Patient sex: M
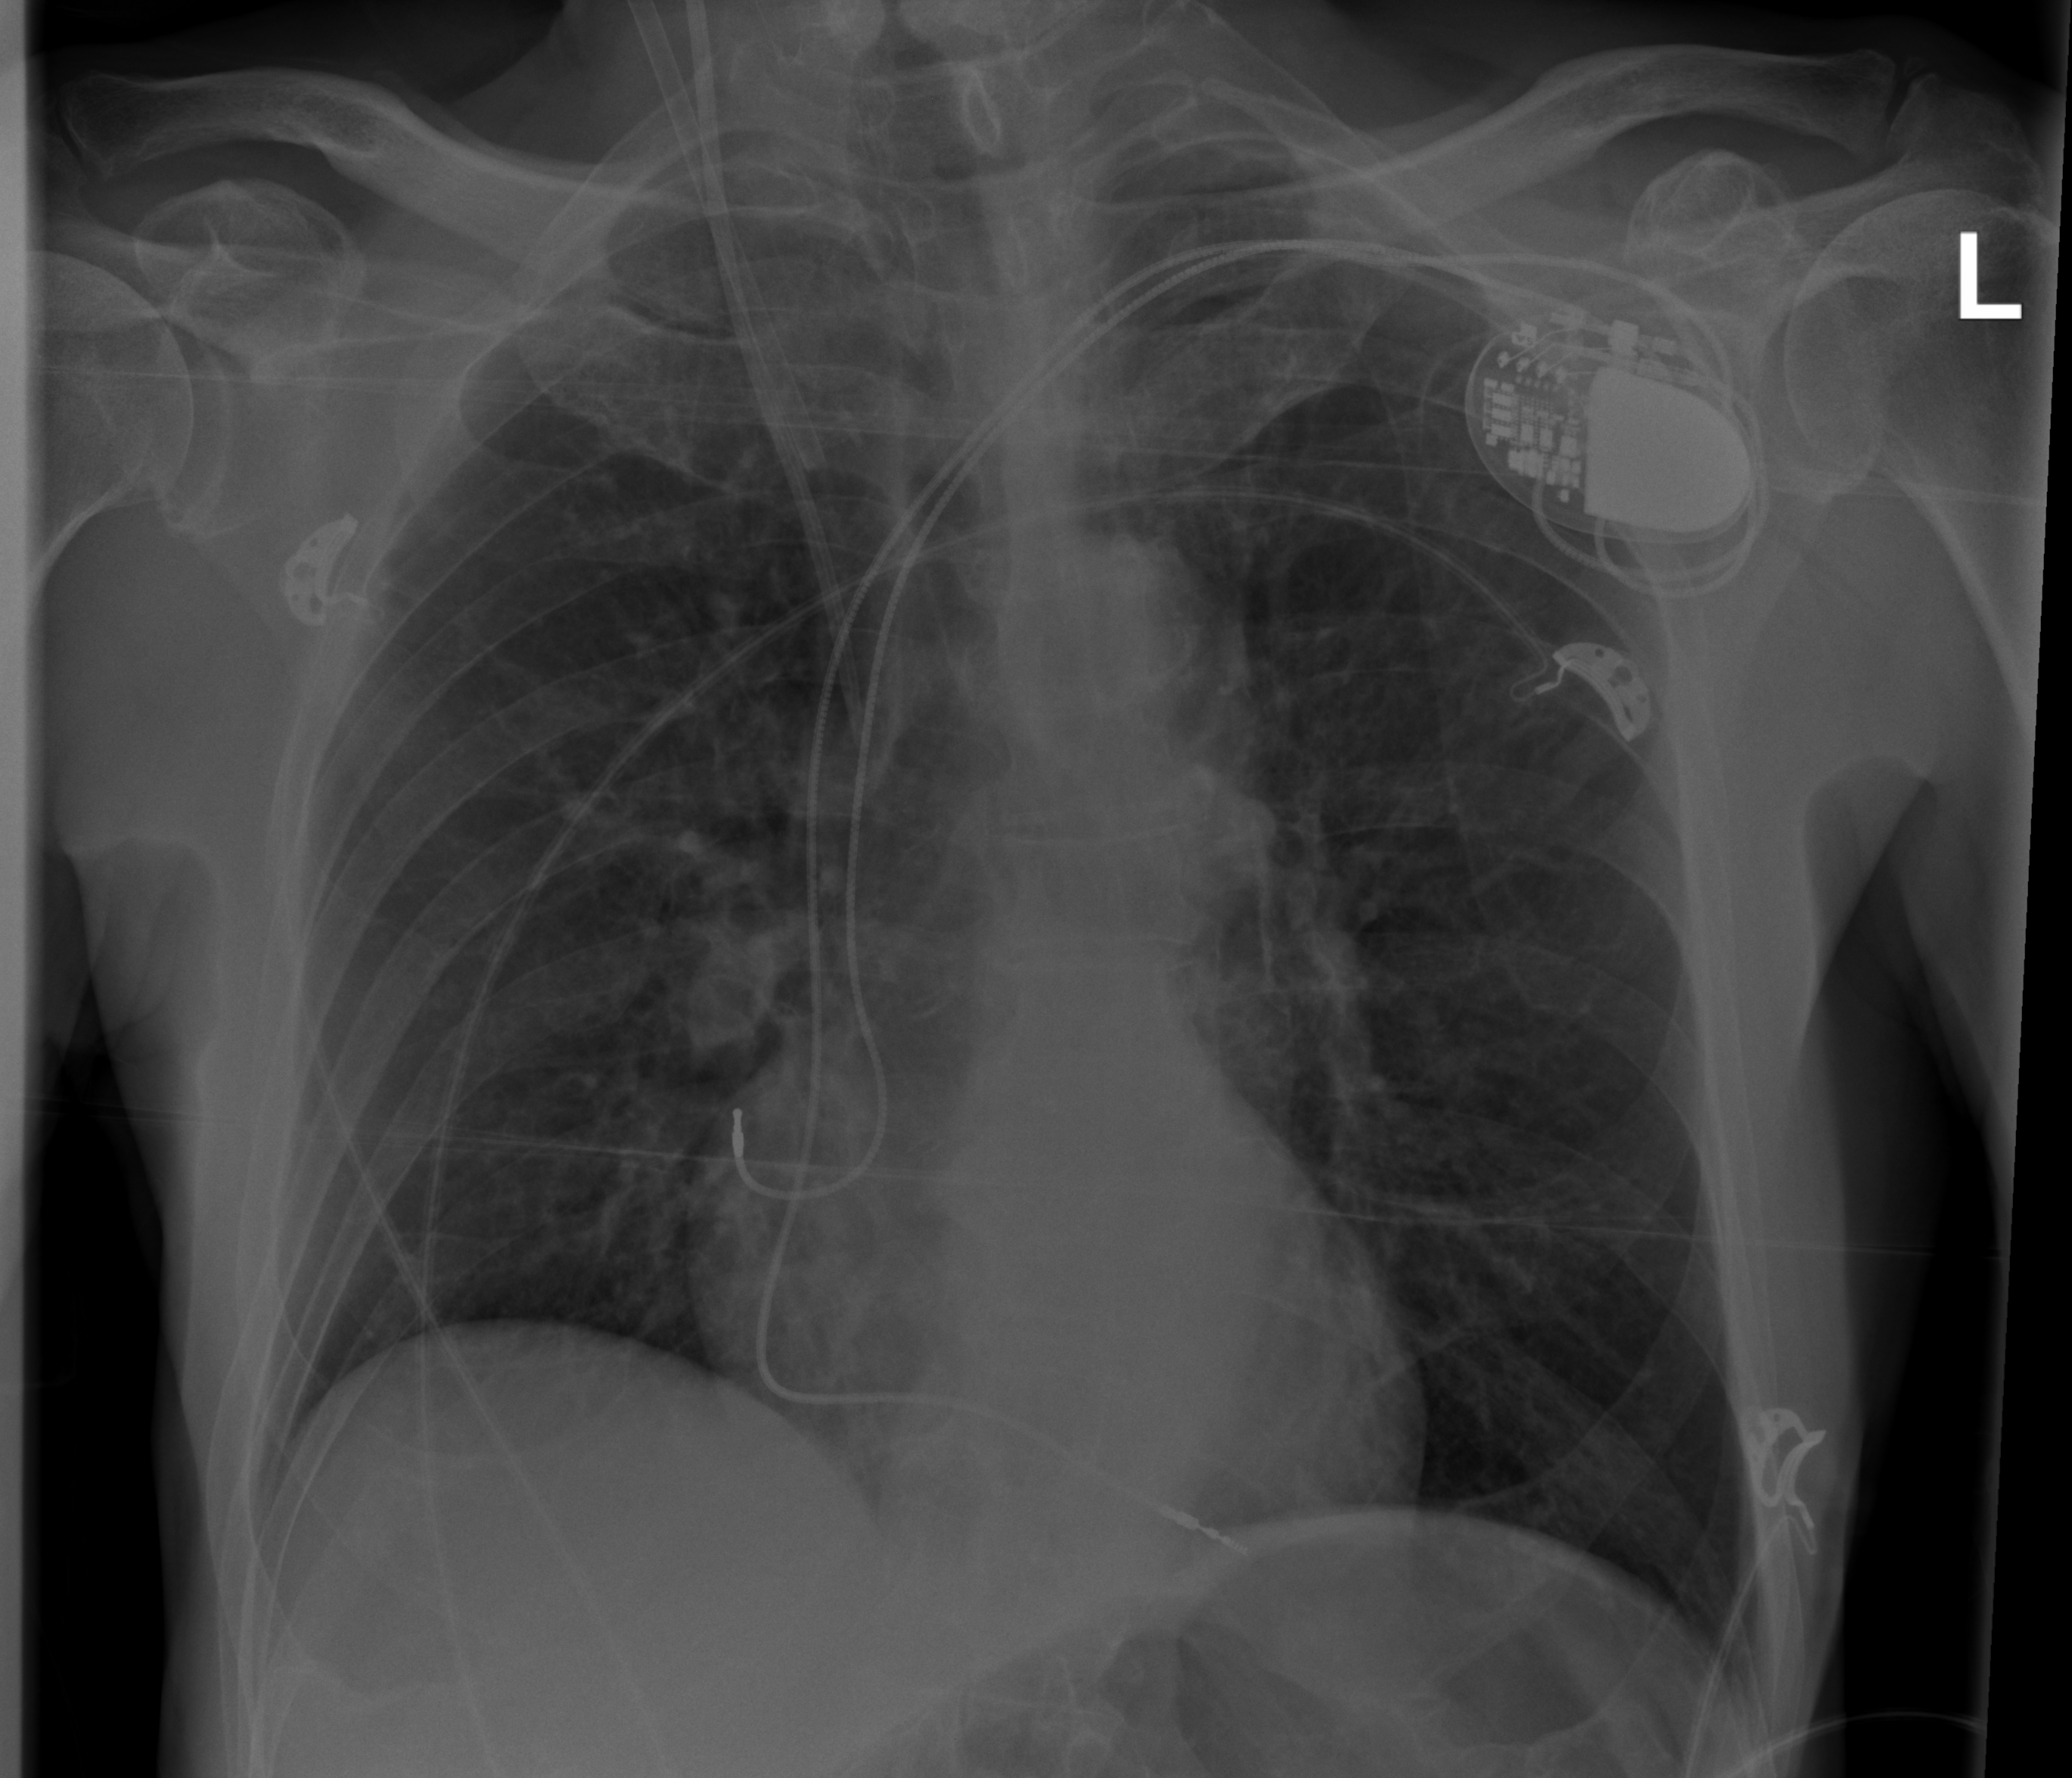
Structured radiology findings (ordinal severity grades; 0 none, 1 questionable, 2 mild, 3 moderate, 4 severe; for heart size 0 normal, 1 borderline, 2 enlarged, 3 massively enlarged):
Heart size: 0
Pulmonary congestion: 0
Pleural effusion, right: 0
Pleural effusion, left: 0
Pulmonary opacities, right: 0
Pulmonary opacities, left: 0
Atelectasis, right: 0
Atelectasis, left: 0